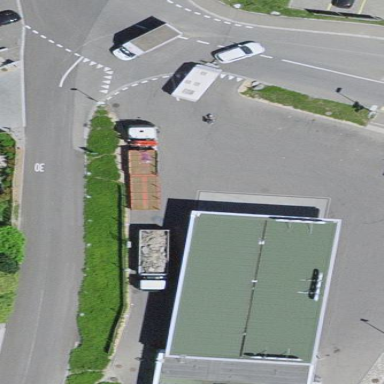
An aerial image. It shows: Fuel station with roof.